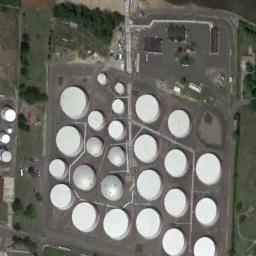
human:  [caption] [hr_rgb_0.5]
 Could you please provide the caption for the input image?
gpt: There are many neatly arranged storage tanks and many pipelines in the factory, And there is a lawn next to the factory .

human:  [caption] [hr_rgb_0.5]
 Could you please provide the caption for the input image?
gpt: There are two identical storage tanks beside a white house .

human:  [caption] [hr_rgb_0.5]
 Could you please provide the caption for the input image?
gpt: The storage tanks are surrounded by grass .

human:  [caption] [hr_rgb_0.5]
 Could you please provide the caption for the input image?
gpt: There are many storage tanks on the bare land next to the grass .

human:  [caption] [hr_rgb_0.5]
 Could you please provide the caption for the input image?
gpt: There are many white storage tanks arranged neatly .